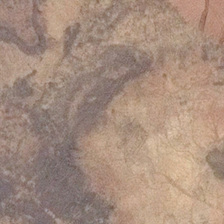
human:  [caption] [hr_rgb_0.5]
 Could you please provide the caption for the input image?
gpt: this is a vast bare land area .

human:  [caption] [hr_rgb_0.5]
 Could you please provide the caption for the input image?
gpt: there is no plant on the bare land .

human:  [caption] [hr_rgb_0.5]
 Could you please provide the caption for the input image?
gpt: there is no plant on the bare land .

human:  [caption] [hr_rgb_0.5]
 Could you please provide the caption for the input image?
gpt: this is a vast bare land area .

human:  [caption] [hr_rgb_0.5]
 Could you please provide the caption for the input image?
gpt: this is a vast bare land area .